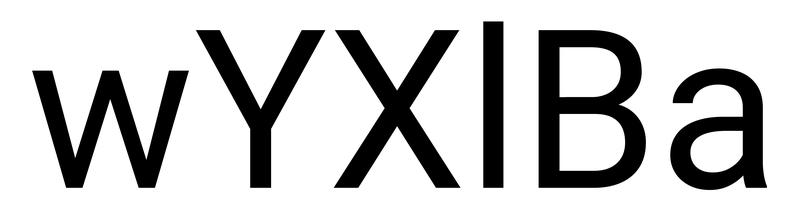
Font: Roboto_Regular